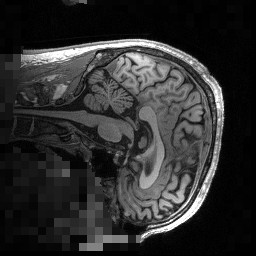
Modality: T1w
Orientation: sagittal
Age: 60
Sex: male
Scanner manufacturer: siemens
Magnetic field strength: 3 T
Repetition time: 2.53 s